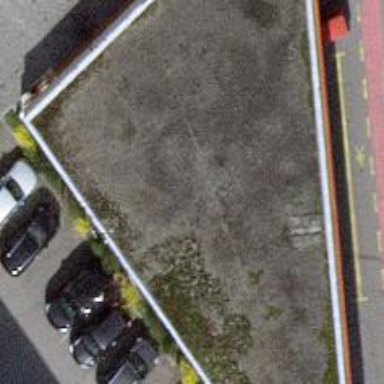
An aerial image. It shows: Fuel station.